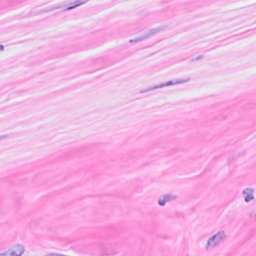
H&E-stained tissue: Breast